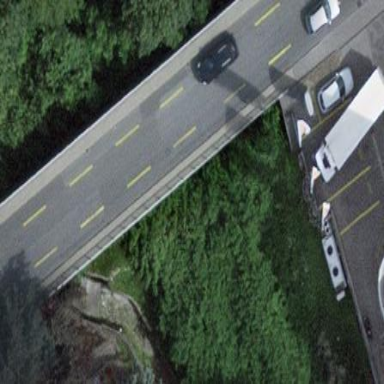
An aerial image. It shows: Beam bridge made by humans.